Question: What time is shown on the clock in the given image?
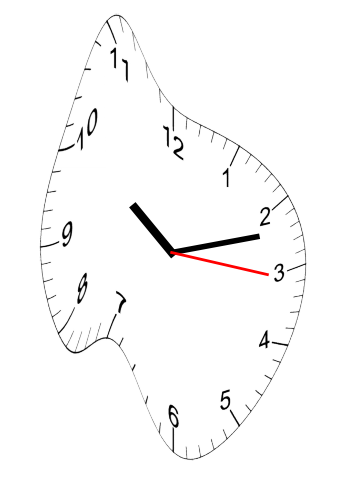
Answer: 10:12:16